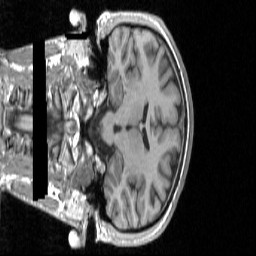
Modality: T1w
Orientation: coronal